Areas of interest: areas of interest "Weishun Badminton Hall"
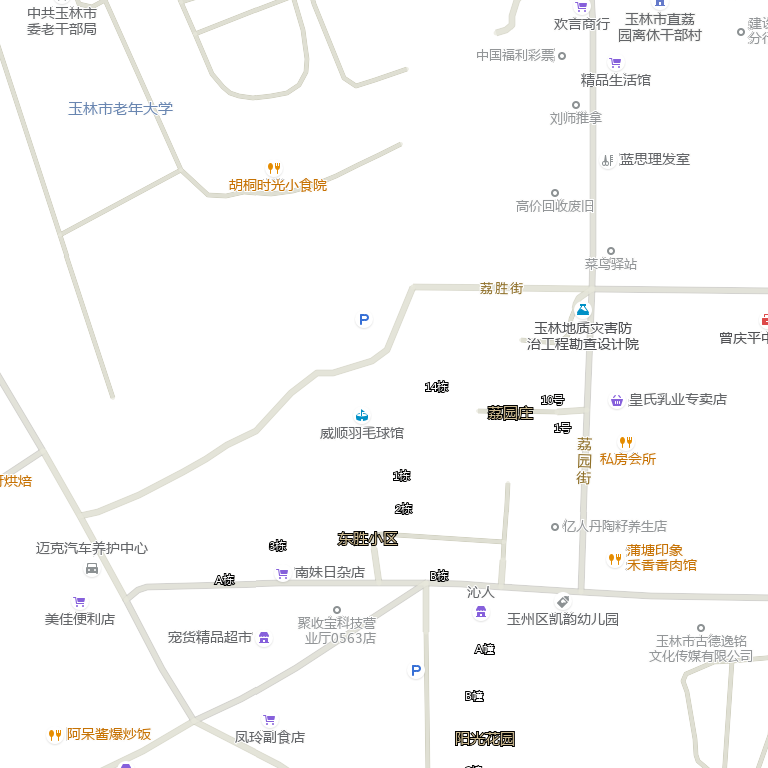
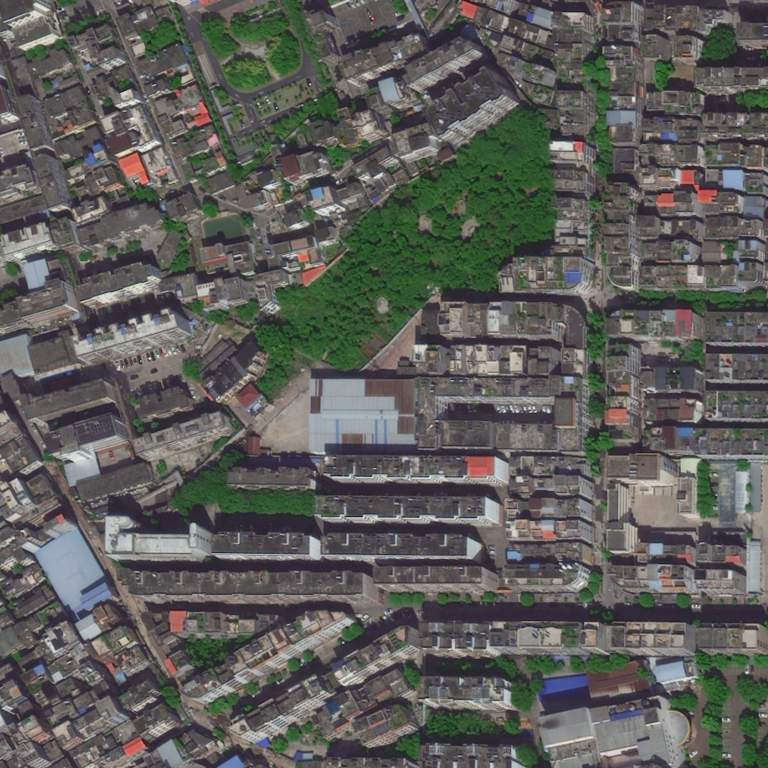